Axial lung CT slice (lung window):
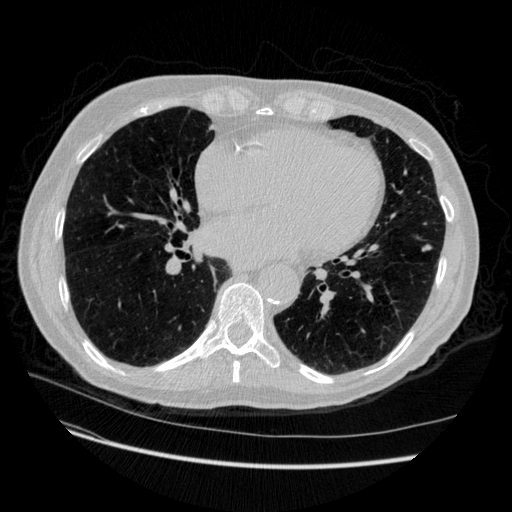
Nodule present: yes
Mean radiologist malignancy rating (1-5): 3.333